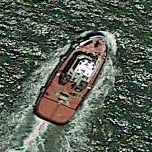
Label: civil